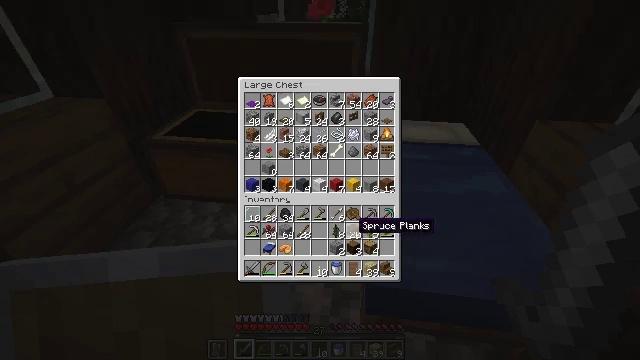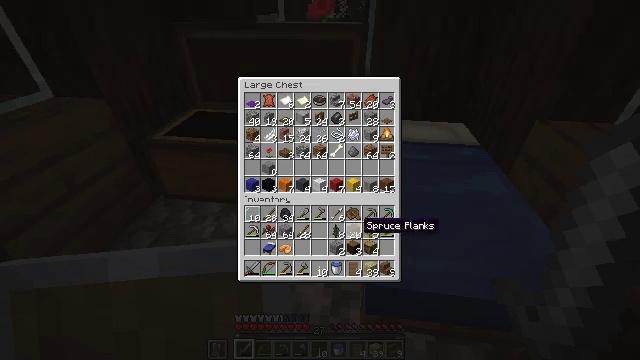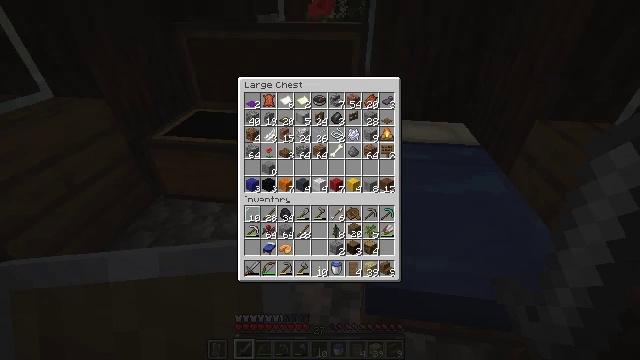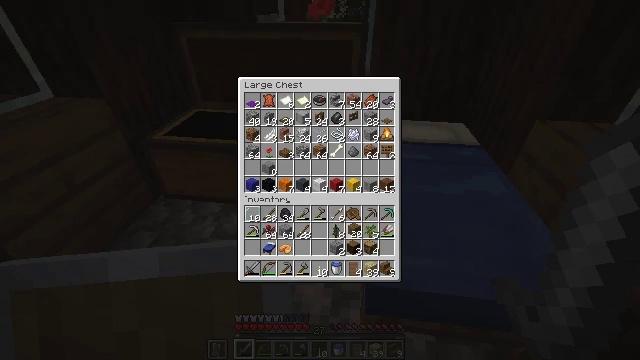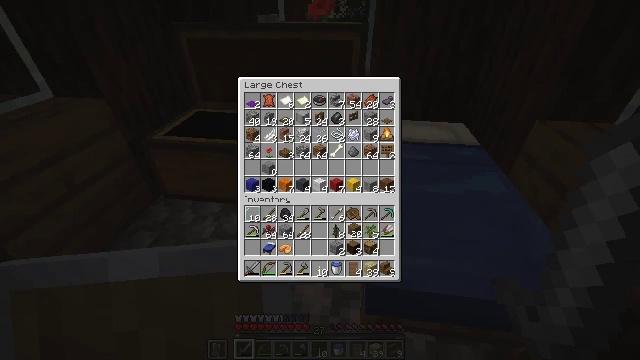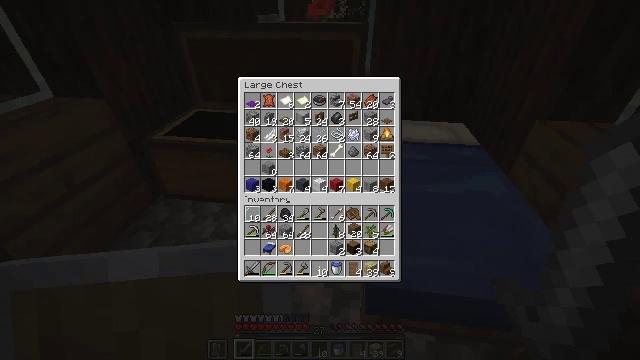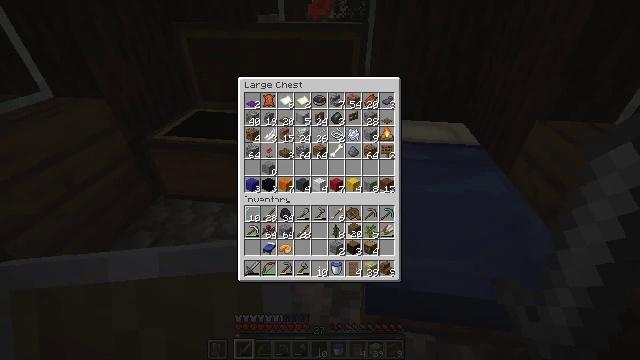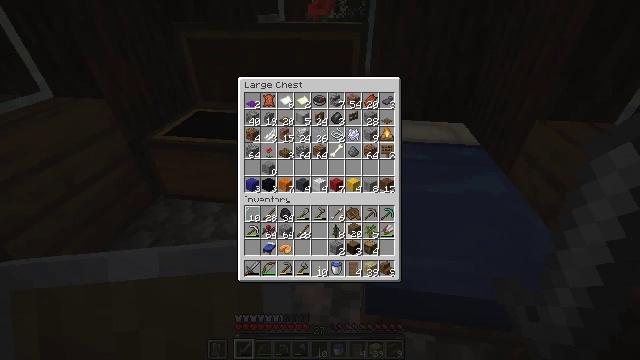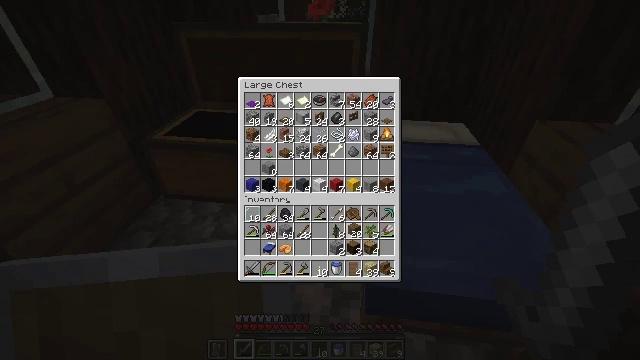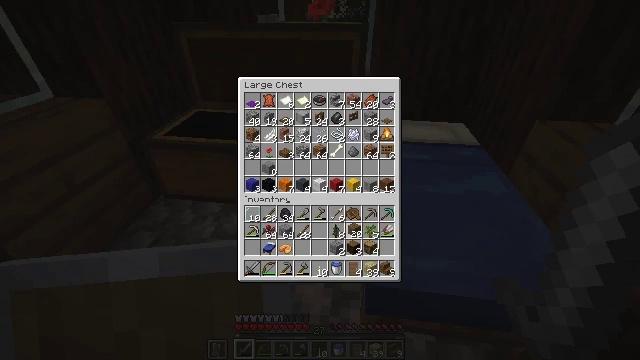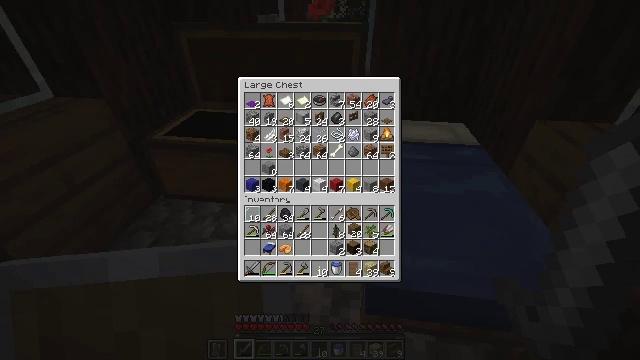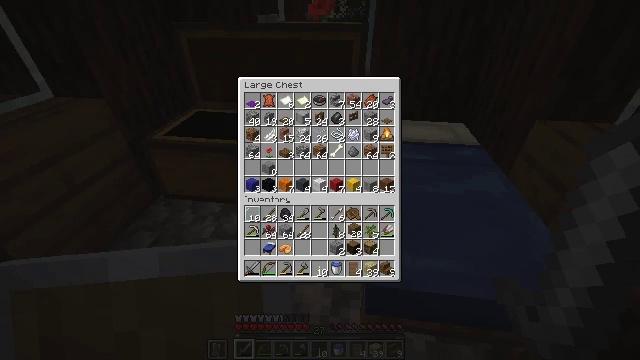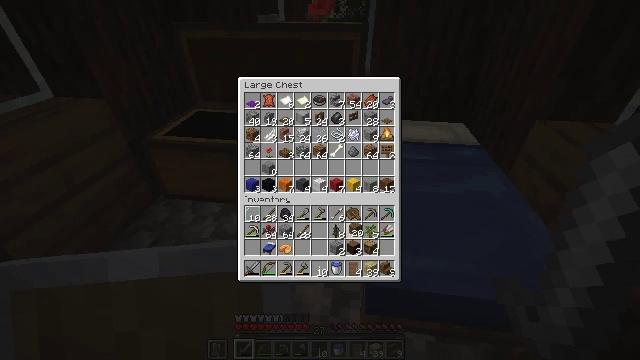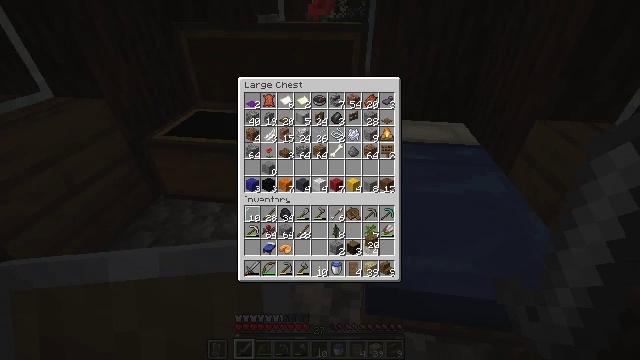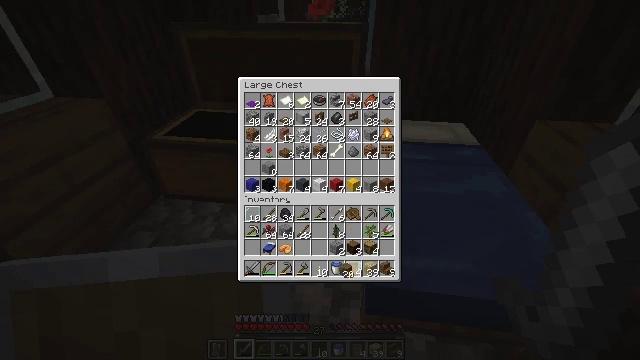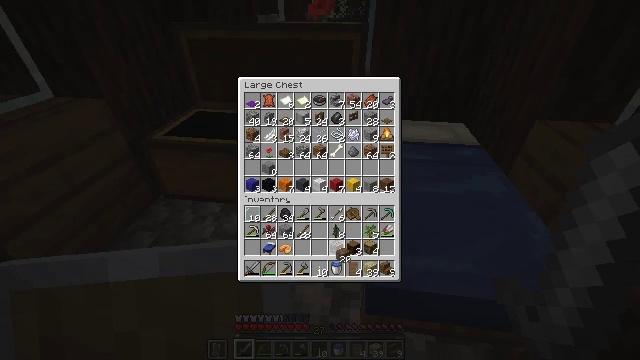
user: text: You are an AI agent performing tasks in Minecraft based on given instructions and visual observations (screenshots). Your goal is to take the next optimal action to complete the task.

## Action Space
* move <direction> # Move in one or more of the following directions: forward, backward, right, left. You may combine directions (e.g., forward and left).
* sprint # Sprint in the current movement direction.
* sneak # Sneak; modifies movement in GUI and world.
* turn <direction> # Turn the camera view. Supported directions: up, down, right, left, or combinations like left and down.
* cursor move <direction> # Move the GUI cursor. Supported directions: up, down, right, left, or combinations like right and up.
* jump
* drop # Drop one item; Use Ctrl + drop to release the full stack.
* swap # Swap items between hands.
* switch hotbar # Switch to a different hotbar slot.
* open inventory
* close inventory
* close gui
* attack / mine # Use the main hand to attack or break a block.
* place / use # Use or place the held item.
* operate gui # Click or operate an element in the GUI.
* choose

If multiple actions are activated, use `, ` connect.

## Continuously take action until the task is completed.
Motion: motion action
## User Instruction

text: Combine glass blocks on the crafting grid to make glass pane.
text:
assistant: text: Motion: open gui
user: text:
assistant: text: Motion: operate gui
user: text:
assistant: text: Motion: no_op
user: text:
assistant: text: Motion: no_op
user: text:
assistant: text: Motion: no_op
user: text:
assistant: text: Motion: no_op
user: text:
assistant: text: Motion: no_op
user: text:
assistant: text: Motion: no_op
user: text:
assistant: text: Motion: no_op
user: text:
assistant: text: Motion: no_op
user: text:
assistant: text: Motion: no_op
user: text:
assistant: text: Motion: no_op
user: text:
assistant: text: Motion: cursor move right and down
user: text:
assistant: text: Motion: cursor move left and down
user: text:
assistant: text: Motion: cursor move up
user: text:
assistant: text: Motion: cursor move up
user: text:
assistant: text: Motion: cursor move left and up
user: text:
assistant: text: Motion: cursor move left
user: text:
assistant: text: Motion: cursor move left and up
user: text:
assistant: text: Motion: no_op
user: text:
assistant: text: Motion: no_op
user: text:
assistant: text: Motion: operate gui
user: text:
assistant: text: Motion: operate gui
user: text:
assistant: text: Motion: no_op
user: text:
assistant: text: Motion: no_op
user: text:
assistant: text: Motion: no_op
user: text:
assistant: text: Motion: cursor move right and down
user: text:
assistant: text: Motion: cursor move right and down
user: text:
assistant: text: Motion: no_op
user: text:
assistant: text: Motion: no_op